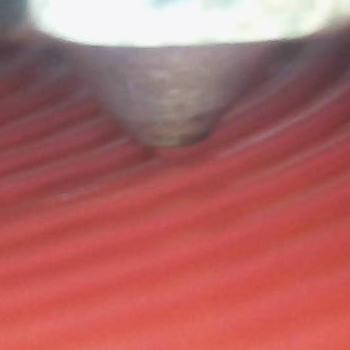
Flow rate: 118%